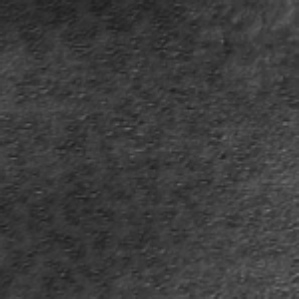
Label: frost